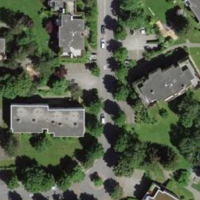
EUNIS habitat code: 54
Species observed at this site:
Anguis fragilis